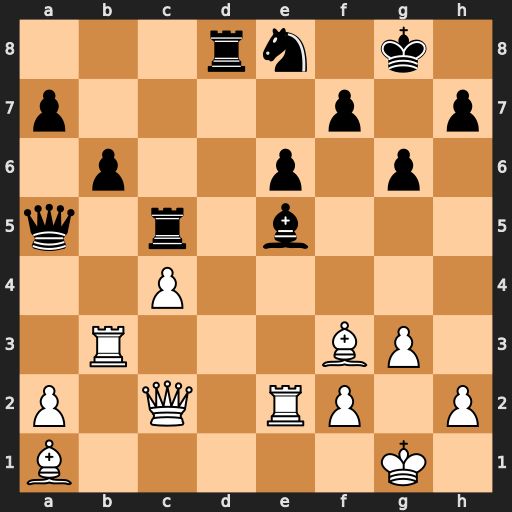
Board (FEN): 3rn1k1/p4p1p/1p2p1p1/q1r1b3/2P5/1R3BP1/P1Q1RP1P/B5K1
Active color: w
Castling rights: -
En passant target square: -
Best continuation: Rxe5 Rxe5 Bc3 Qc5 Rb5 Qxc4 Rxe5 Rd3 Re3 Rxe3 fxe3